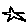
Label: star